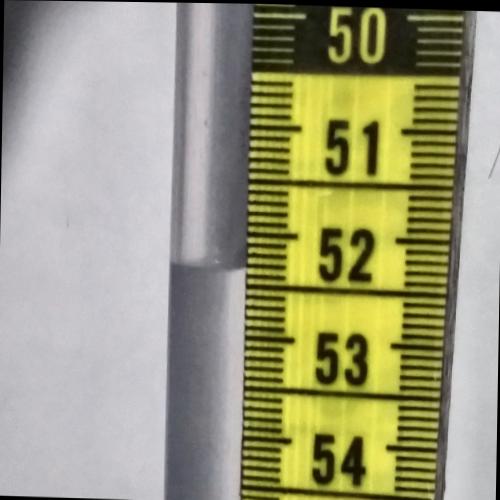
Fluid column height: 52.3 cm